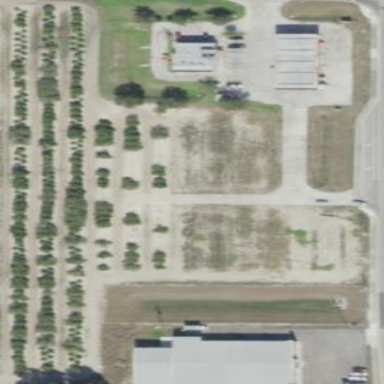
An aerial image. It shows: Orchard.